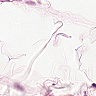
Metastatic tissue present: no